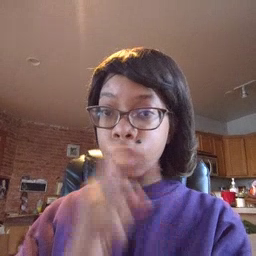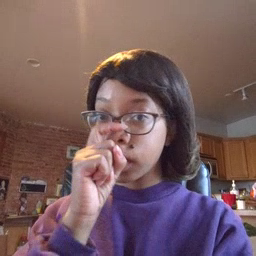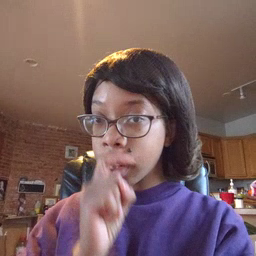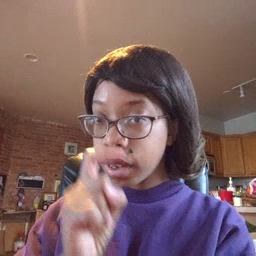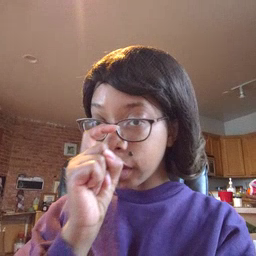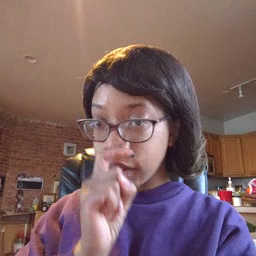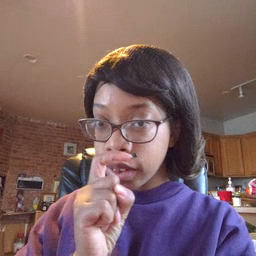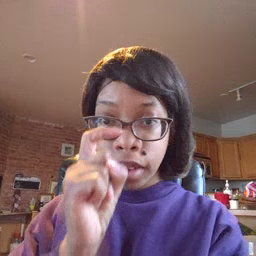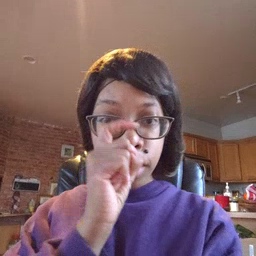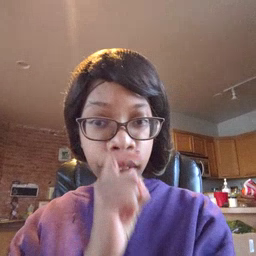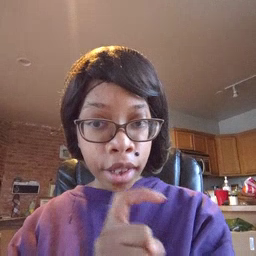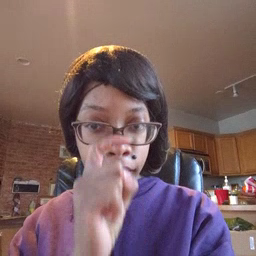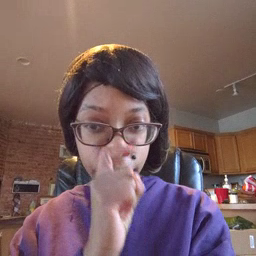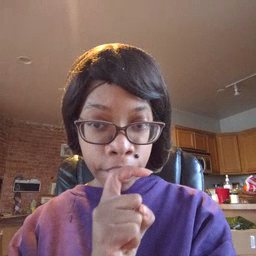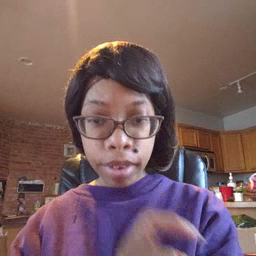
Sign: doll